Field crop: maize
Growth stage: 2
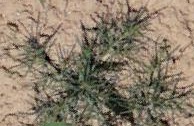
Species: salsola